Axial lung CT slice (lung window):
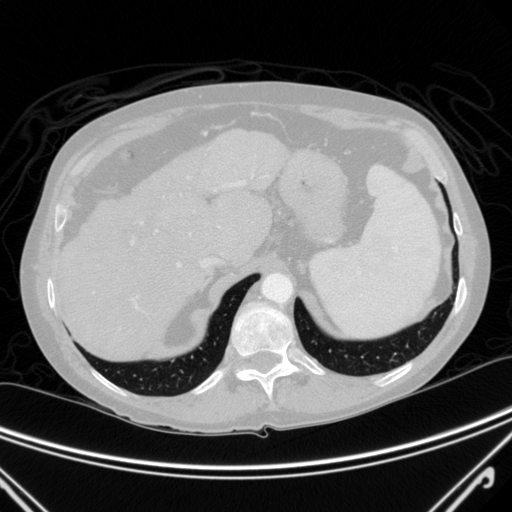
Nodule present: no